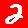
Digit: 2